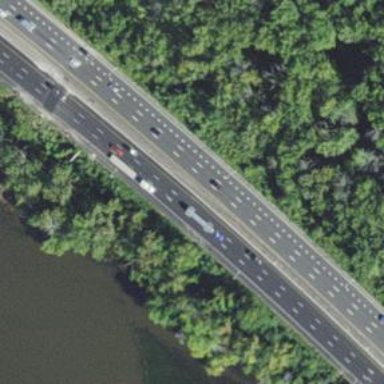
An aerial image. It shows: Motorway.